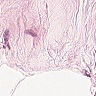
Metastatic tissue present: no